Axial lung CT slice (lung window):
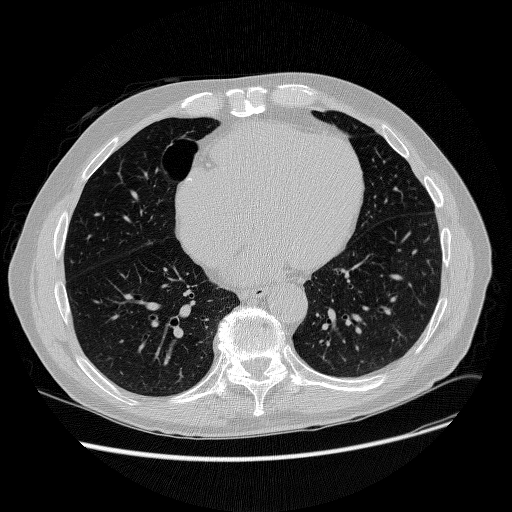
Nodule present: no